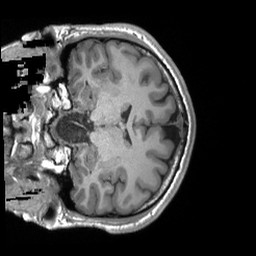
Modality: T1w
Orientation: coronal
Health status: ill
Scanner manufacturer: siemens
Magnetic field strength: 3 T
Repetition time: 2.3 s
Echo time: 0.00243 s